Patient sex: M
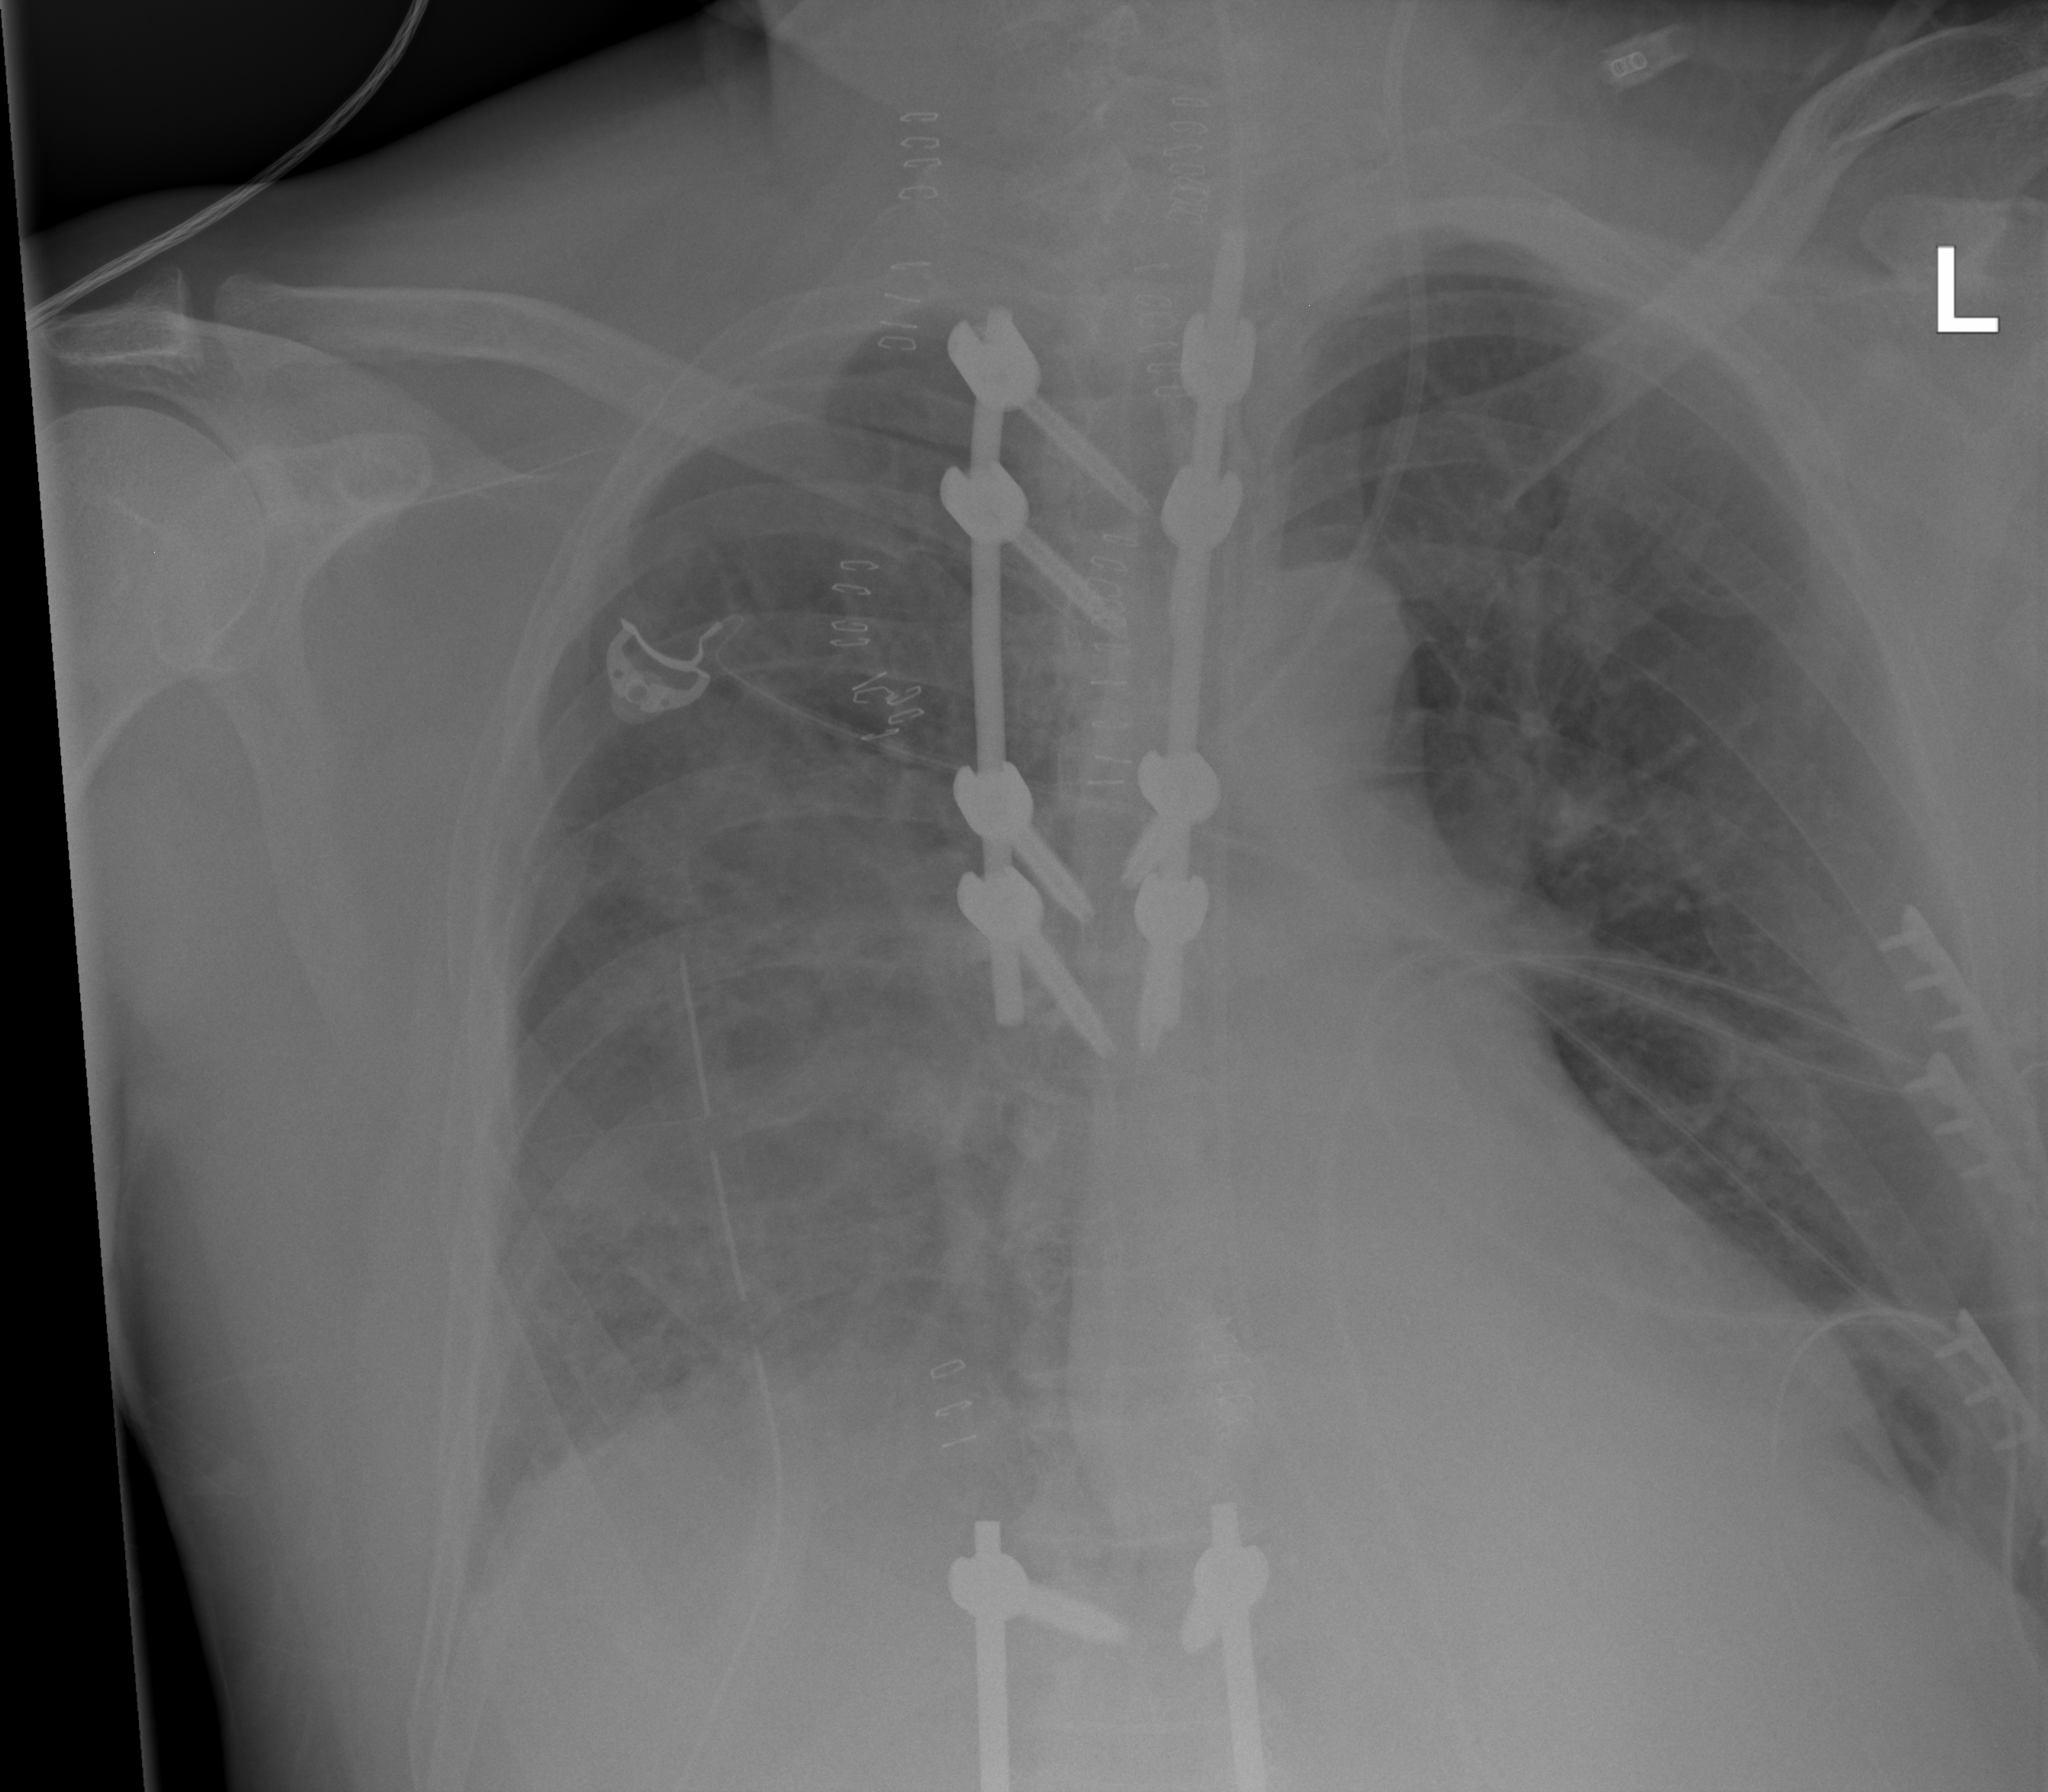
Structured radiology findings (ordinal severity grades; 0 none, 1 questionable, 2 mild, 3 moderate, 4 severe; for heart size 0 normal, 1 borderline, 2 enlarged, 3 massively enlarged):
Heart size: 0
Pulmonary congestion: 2
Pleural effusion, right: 2
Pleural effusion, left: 1
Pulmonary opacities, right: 3
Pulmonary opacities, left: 1
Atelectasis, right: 2
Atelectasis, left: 2